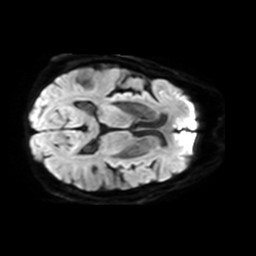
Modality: TRACE
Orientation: axial
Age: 82
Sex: male
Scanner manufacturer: philips
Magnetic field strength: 3 T
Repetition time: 3.334 s
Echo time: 0.076 s